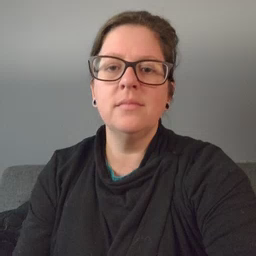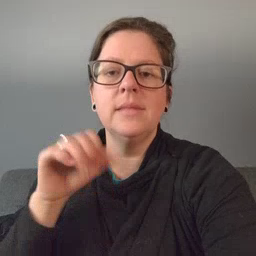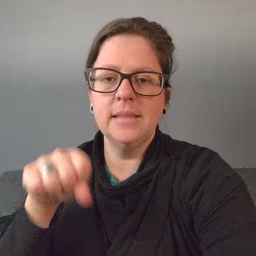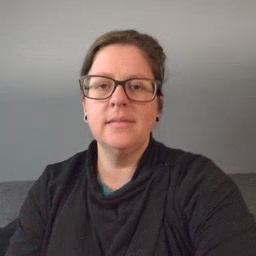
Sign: yes